Aerial crown-view tile of a tropical tree (Barro Colorado Island, Panama), acquired 20240813:
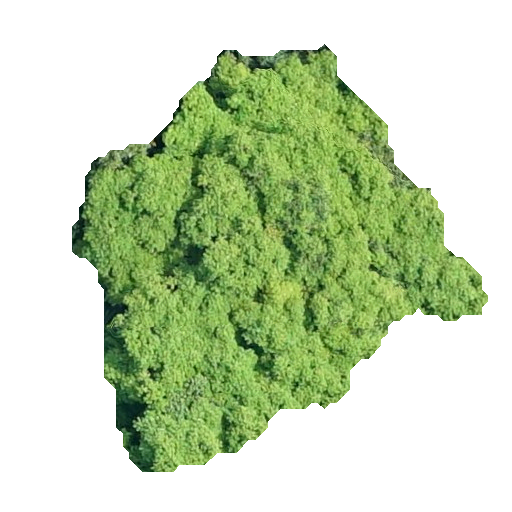
Species: Tachigali panamensis
GBIF accepted scientific name: Tachigali panamensis
Crown area: 160.93 m²